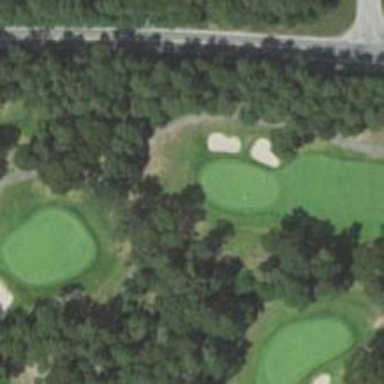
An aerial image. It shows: View of golf hole.